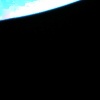
Label: space